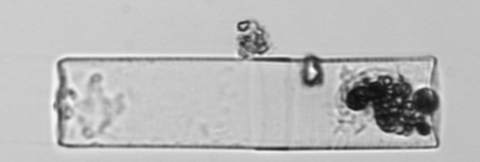
Label: Guinardia_flaccida